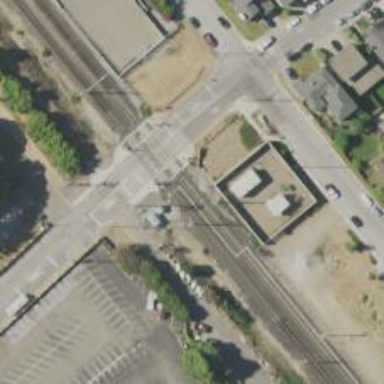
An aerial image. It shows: Railway signal.